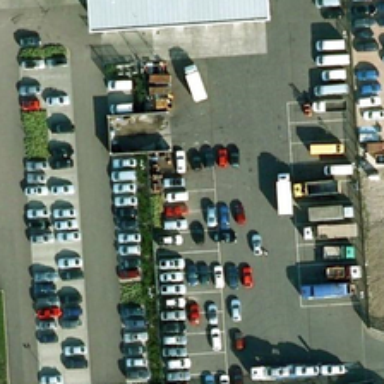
Many cars are in a parking lot near some green trees and a building .